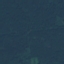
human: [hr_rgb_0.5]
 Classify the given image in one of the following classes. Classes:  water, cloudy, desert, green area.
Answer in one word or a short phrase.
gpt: green area